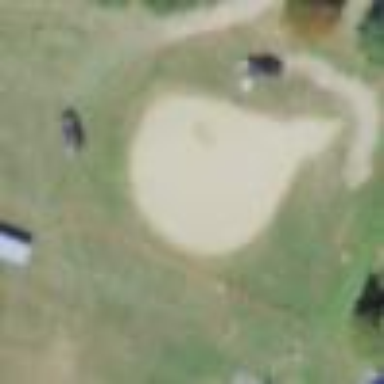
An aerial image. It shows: Baseball pitch for leisure and sports activities.